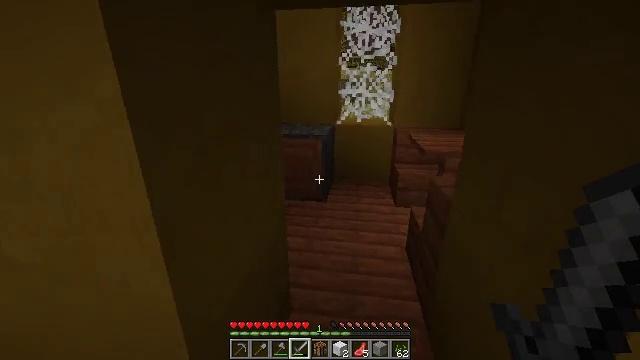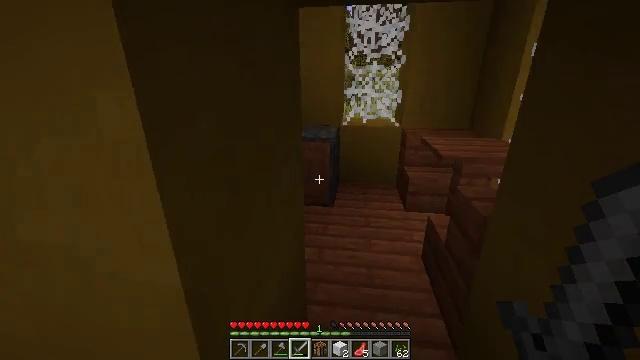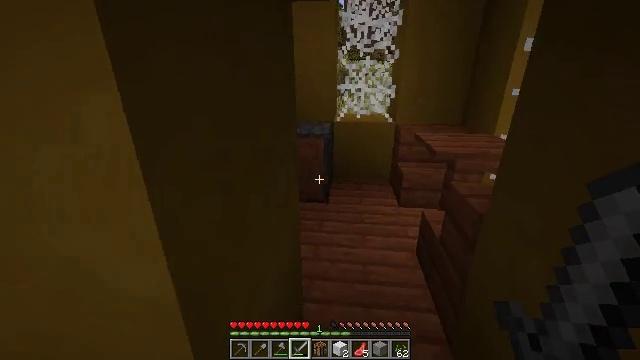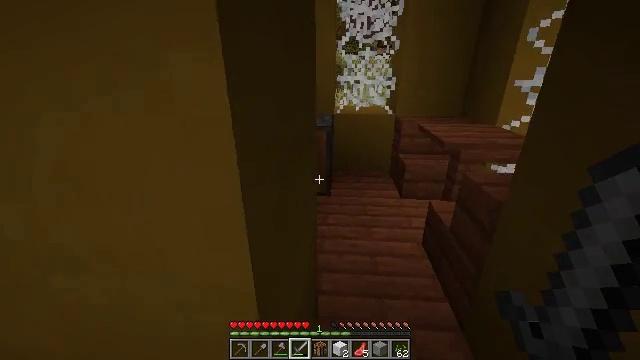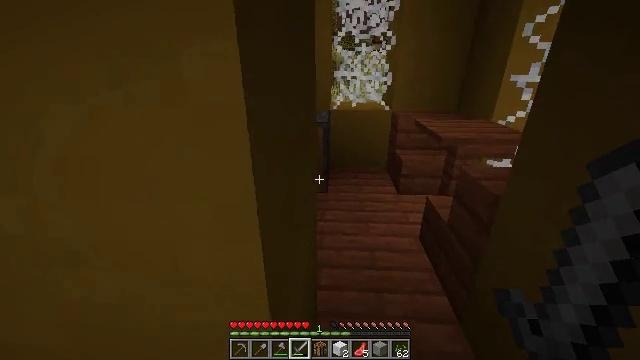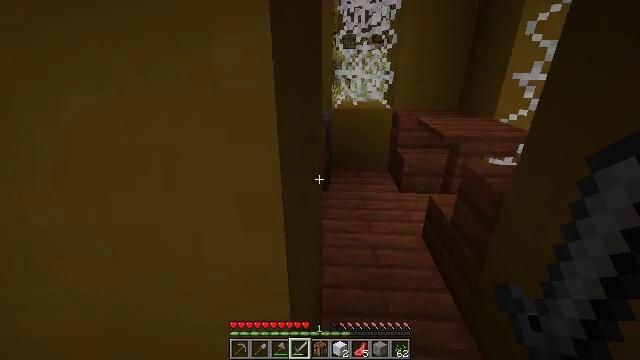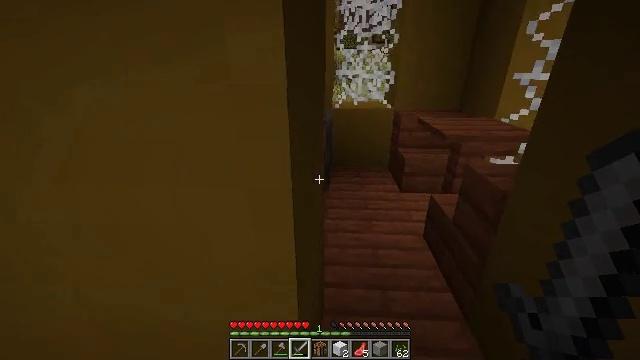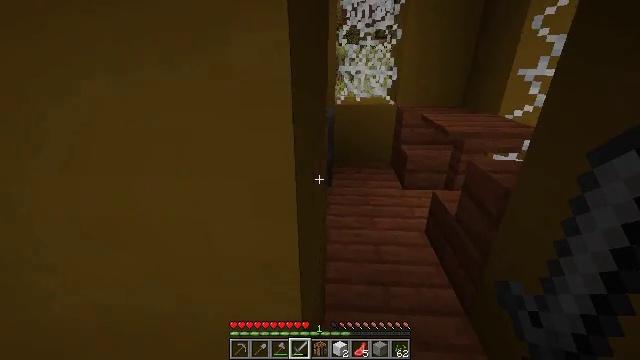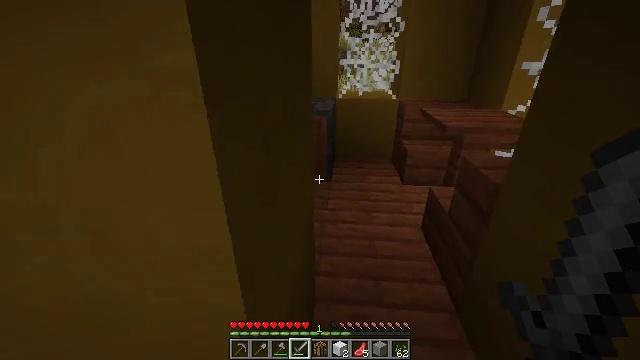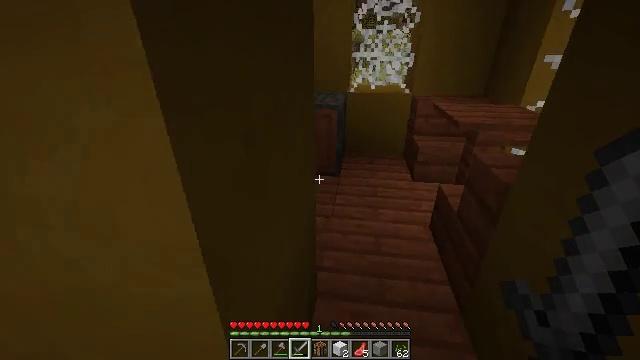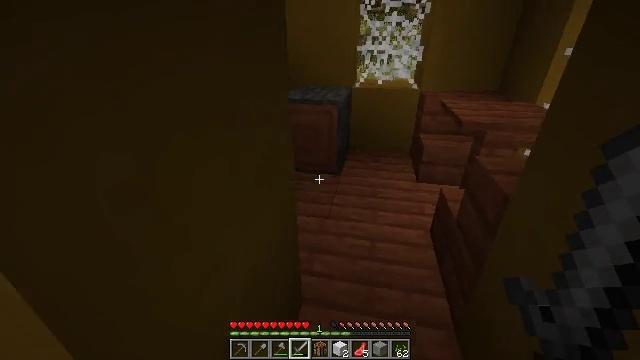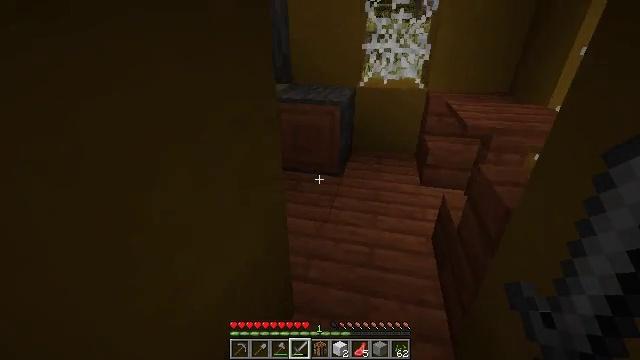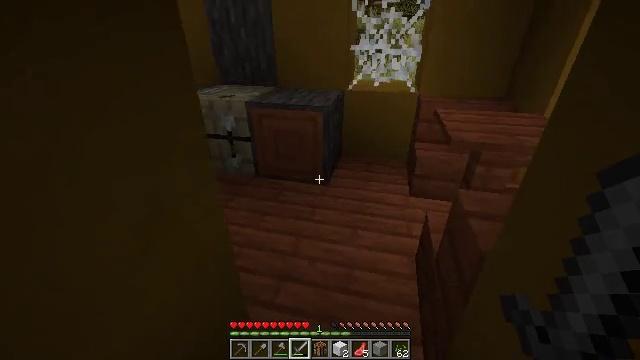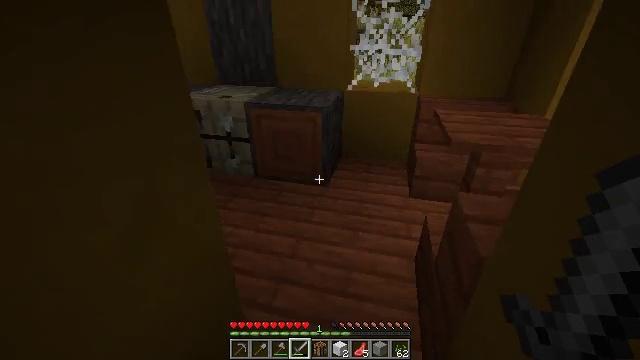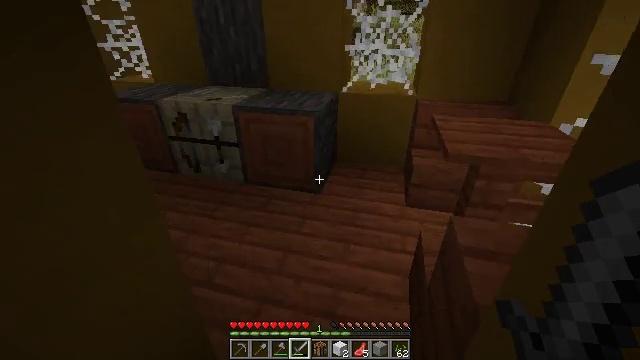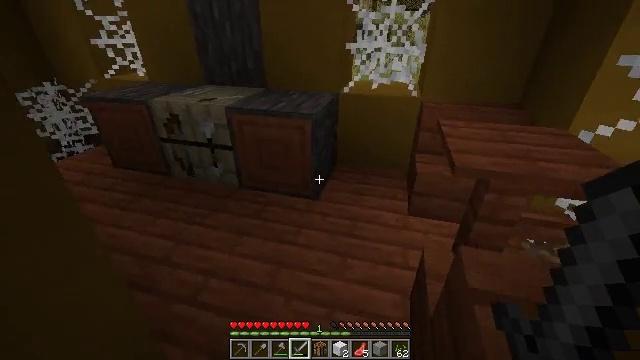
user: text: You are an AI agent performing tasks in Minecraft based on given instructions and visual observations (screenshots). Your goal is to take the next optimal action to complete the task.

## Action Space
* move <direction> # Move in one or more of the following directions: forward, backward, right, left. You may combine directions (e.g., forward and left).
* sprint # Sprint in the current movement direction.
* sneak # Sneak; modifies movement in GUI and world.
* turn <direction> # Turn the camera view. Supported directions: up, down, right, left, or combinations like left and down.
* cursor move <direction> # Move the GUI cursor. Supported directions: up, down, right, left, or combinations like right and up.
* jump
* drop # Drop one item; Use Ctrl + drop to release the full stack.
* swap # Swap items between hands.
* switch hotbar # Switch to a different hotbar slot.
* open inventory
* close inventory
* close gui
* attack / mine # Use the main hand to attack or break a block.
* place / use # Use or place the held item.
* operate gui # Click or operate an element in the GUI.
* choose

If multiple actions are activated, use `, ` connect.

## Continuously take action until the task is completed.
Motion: motion action
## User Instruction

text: Mine the orange bed.
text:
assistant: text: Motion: move forward and move left
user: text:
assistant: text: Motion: move forward, turn right and down
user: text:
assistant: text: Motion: move forward, turn right and down
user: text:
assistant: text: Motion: move forward, turn right
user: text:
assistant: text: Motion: move forward
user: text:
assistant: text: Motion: move forward
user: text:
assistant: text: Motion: move forward and move right
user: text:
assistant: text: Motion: move forward and move right, turn left and down
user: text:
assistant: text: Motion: move forward and move right, turn left and down
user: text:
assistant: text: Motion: move forward and move right, turn left and down
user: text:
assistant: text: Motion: move forward and move right, turn left
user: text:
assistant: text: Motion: move forward and move right
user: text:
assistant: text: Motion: move forward and move right
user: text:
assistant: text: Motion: move forward and move right
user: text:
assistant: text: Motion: move forward and move right
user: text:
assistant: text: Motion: move forward and move right, turn left and down
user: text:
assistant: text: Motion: move forward, turn left and down
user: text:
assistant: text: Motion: turn left and down
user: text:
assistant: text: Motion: turn left and down
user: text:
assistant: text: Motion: turn left and down
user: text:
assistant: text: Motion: turn left
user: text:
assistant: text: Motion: turn left and up
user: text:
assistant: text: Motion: turn left and up
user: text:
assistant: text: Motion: turn left and up
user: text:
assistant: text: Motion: turn left and up
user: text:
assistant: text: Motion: turn right and up
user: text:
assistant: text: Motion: turn right
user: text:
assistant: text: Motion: move left
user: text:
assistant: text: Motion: move left
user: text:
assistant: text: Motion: move left